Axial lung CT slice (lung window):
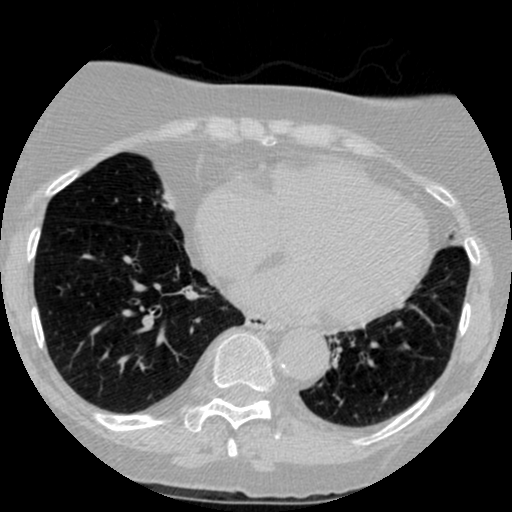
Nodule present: no